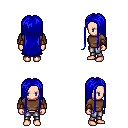
a pixel art fantasy rpg character, female body template, human, light skin, brown long-sleeve shirt, metal pants, blue extra-long hairstyle, cloth bracers, four views (front, back, left, right), 2x2 character sprite sheet, small pixel art, hard edges, no anti-aliasing